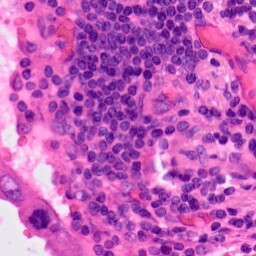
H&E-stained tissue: Lung